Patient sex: M
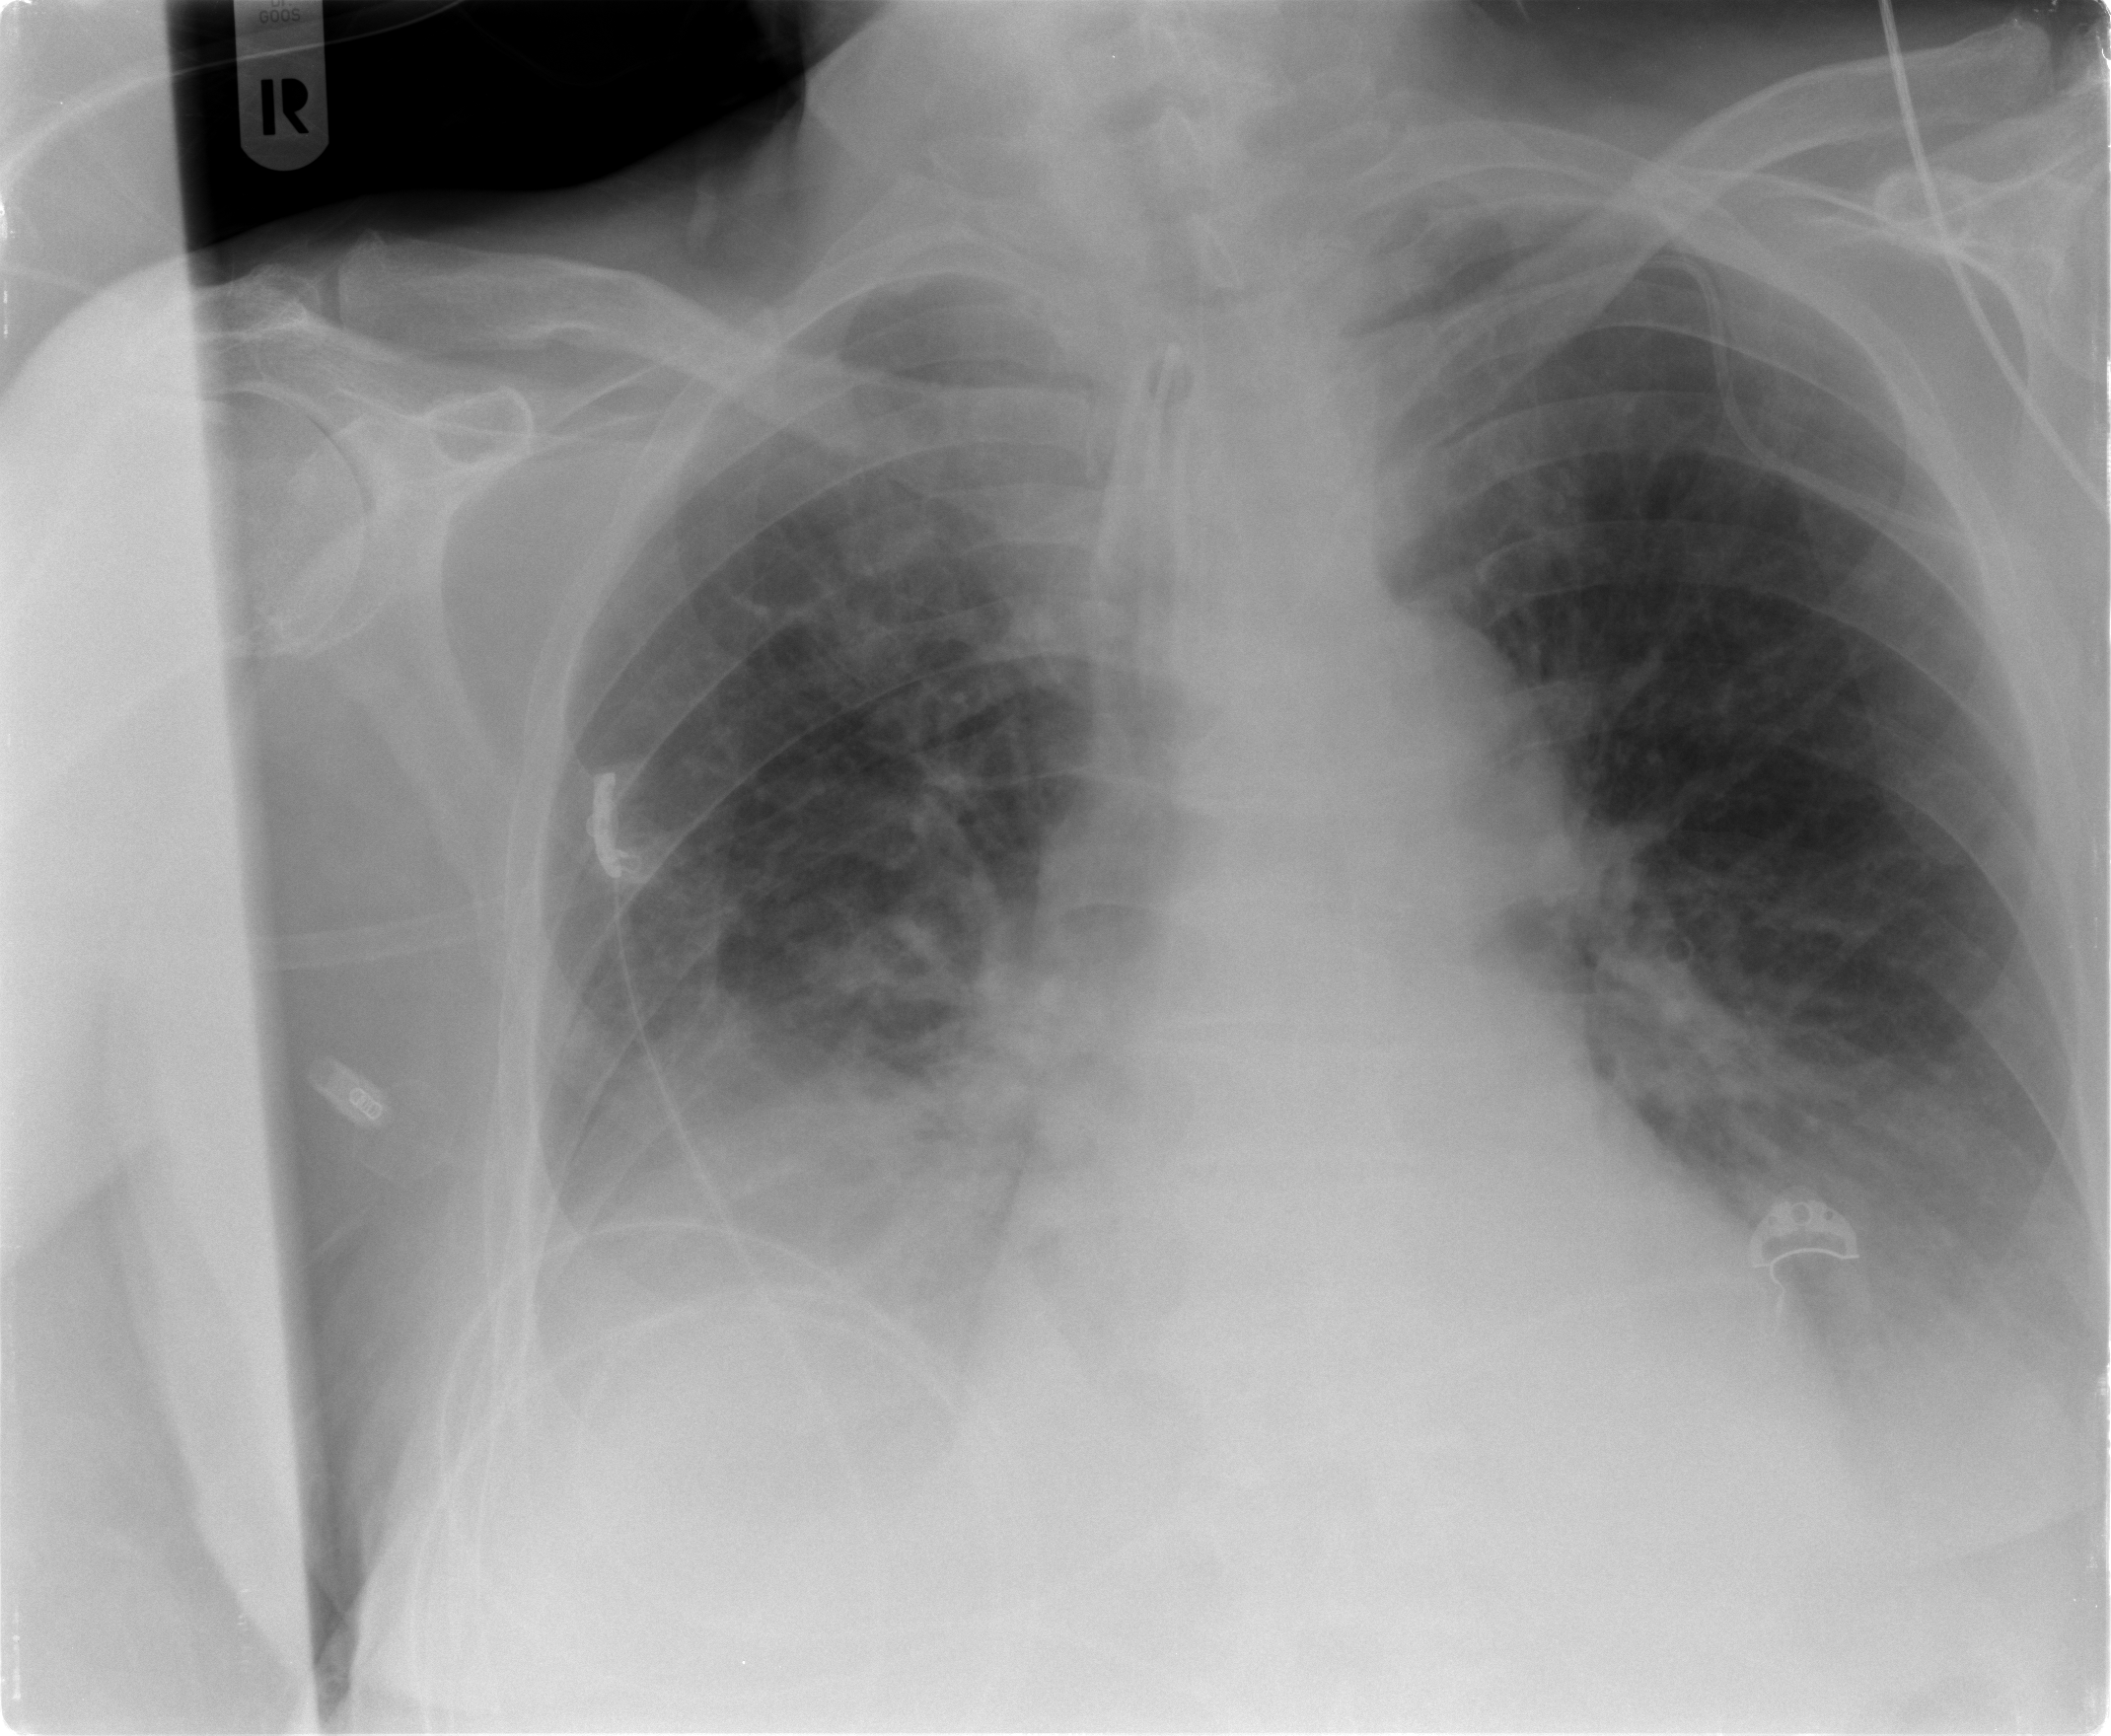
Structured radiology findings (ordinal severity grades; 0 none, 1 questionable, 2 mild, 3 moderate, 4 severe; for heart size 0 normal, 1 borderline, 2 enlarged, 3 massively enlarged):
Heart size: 0
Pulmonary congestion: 2
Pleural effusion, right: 2
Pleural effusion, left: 2
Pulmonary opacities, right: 1
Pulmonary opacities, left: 0
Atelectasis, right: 3
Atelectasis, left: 2